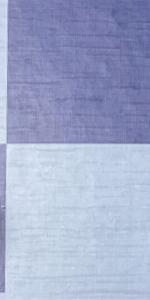
Label: Empty